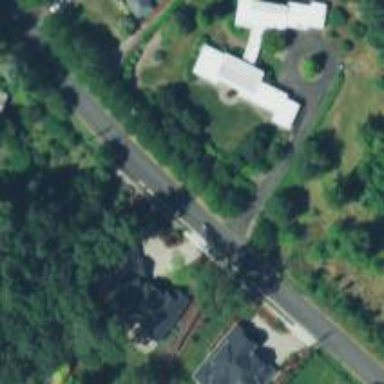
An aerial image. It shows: Residential road with sidewalk on the left side.